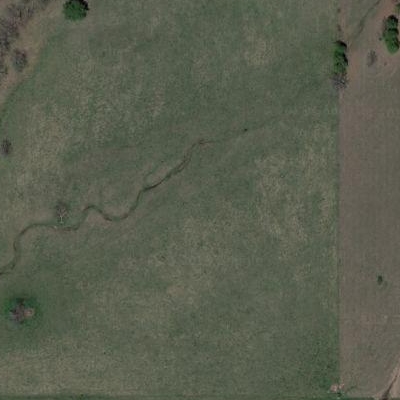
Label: aGrass